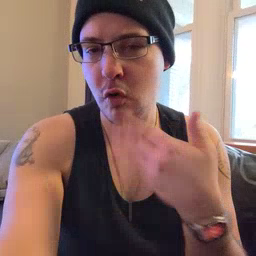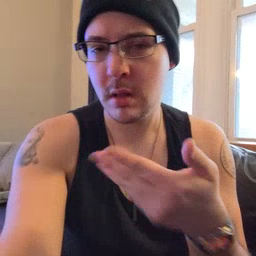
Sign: all